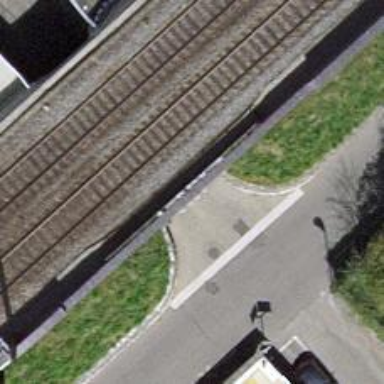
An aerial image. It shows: Road tunnel designed for service vehicles.